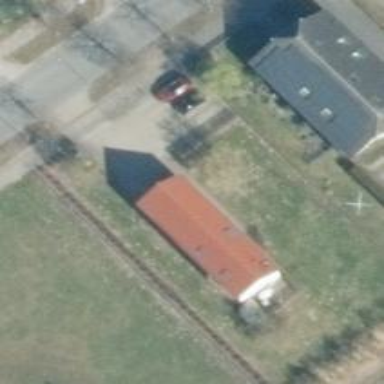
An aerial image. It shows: Ambulance station for emergencies.